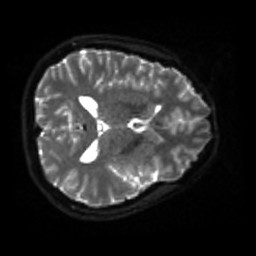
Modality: sbref
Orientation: axial
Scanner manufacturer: siemens
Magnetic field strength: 3 T
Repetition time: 4 s
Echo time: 0.0594 s